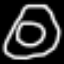
Label: donut